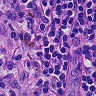
Metastatic tissue present: no